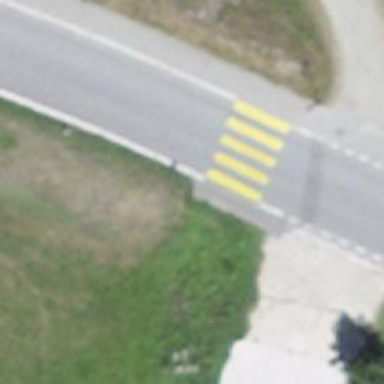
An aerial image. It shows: Uncontrolled zebra crossing on the road.